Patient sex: F
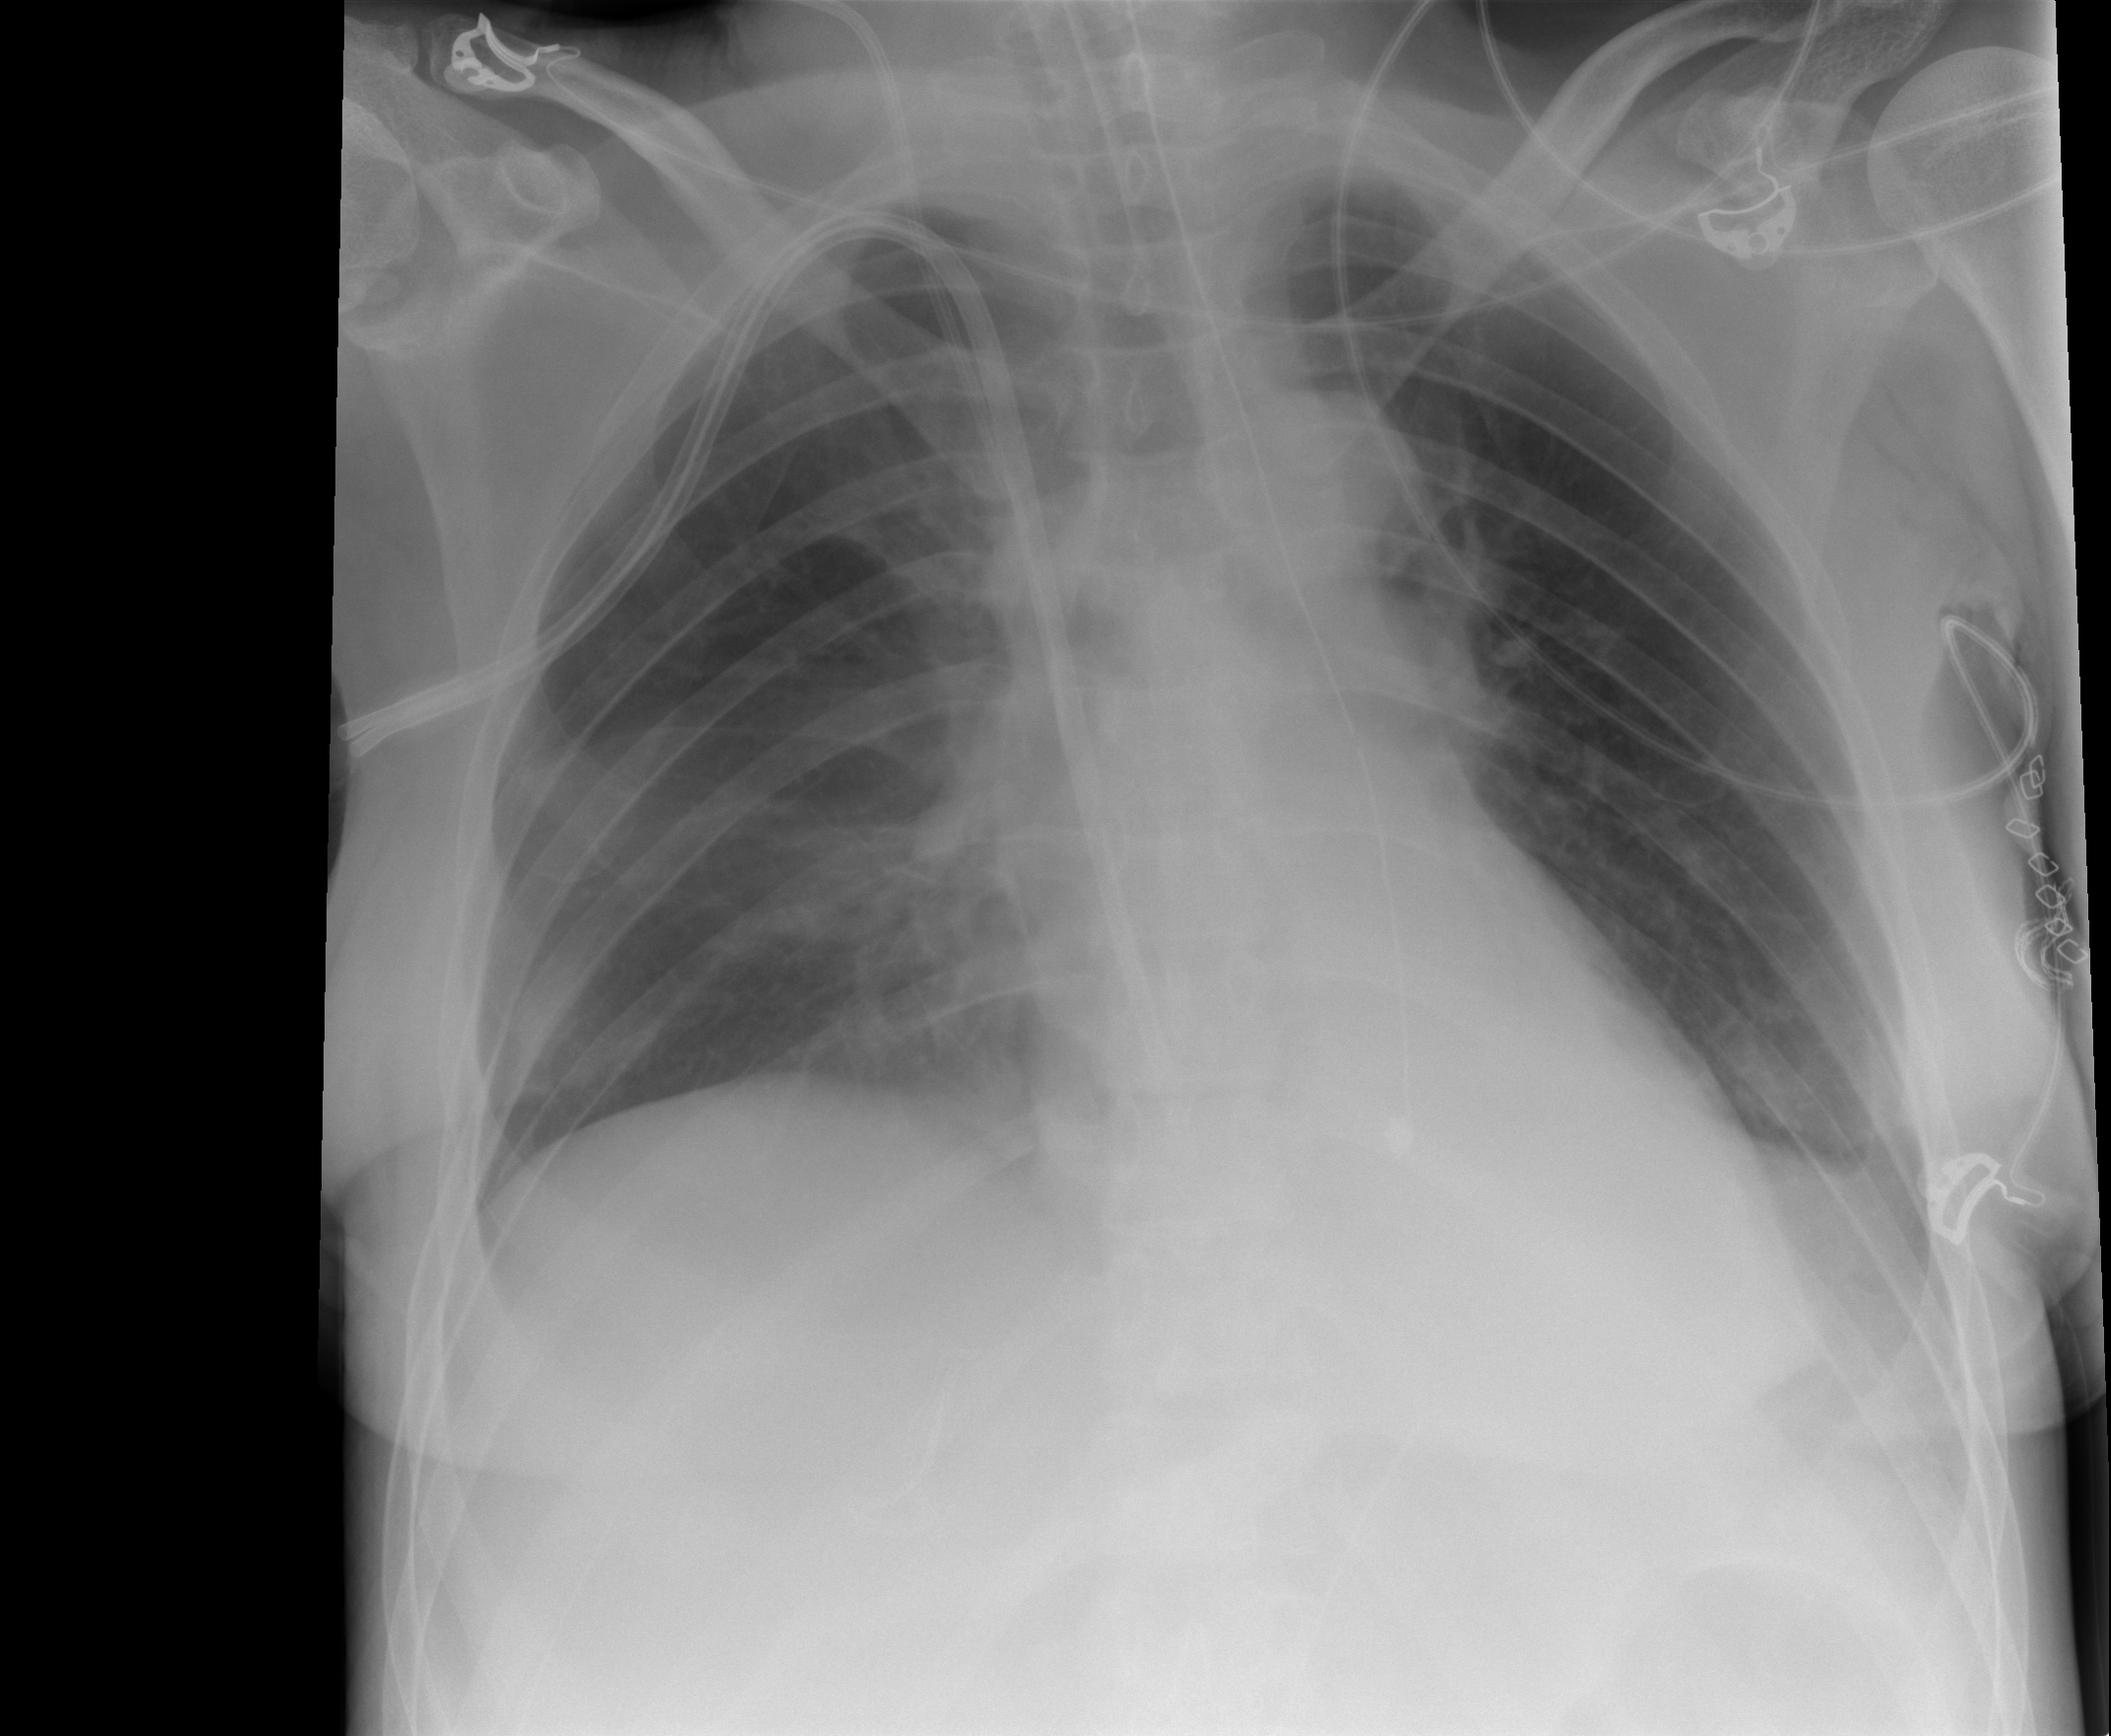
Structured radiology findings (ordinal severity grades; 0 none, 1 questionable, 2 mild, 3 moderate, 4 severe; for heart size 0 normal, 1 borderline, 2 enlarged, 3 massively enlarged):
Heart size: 0
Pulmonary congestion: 0
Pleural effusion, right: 0
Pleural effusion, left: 1
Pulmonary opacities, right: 0
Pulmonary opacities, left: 0
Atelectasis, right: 2
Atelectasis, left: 1